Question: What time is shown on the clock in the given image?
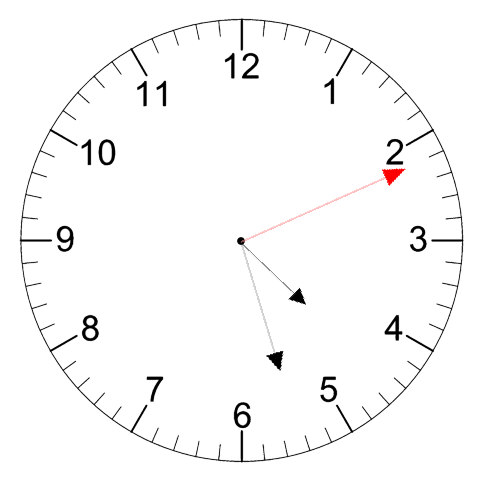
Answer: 04:27:11